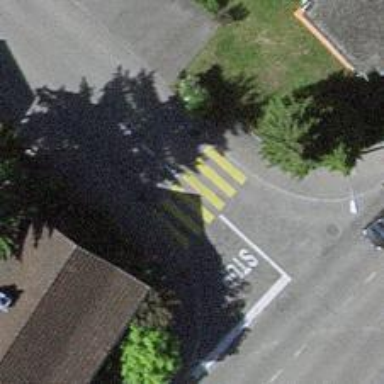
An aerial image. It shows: Uncontrolled zebra crossing on the road.